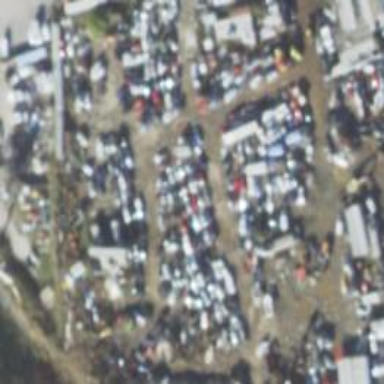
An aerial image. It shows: Industrial area designated as scrap yard.